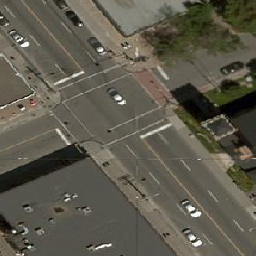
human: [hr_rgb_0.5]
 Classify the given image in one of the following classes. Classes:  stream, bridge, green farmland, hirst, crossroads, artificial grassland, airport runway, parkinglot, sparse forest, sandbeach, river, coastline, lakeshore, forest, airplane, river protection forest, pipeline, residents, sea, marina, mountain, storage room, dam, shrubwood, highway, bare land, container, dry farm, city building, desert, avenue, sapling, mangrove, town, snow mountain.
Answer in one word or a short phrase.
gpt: crossroads